Field crop: maize
Growth stage: 2
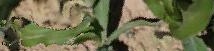
Species: maize